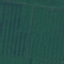
Land use / land cover class: Forest